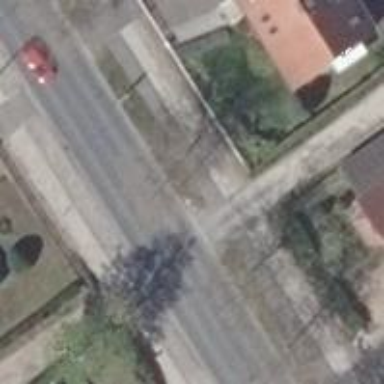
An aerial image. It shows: Residential road.